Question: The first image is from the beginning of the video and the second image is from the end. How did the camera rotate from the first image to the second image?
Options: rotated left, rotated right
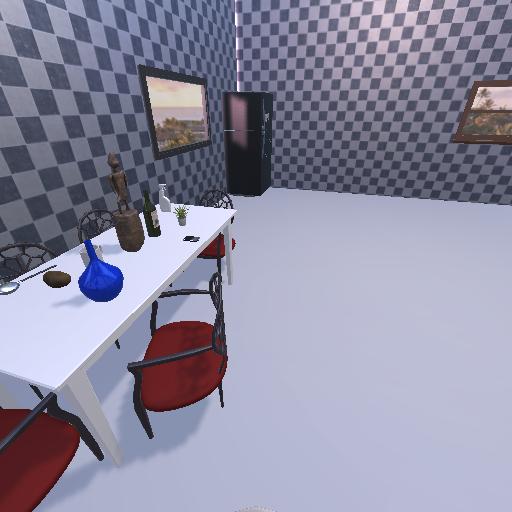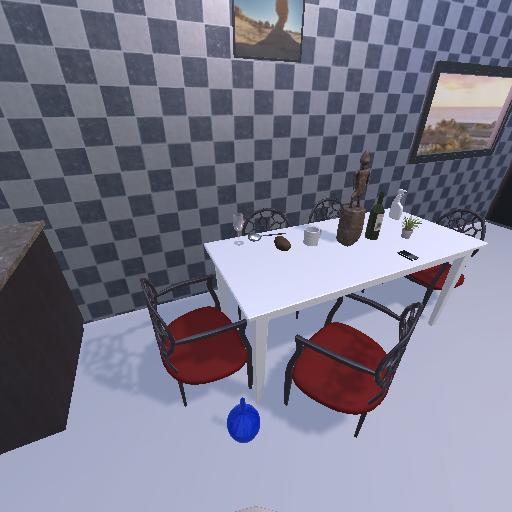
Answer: rotated left